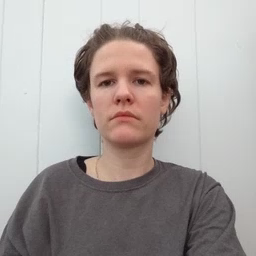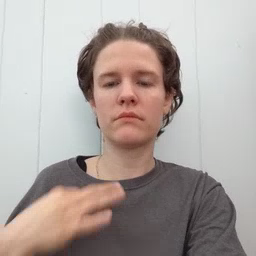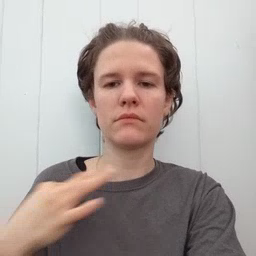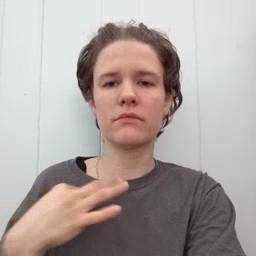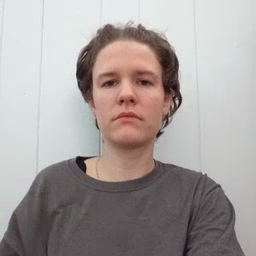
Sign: shirt